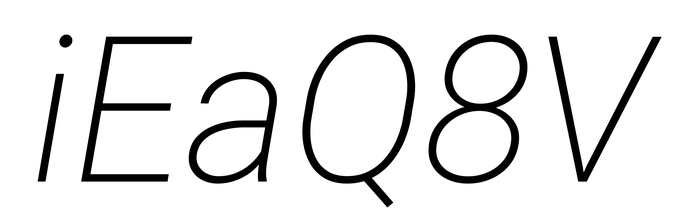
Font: Roboto-Italic_ExtraLight_Italic